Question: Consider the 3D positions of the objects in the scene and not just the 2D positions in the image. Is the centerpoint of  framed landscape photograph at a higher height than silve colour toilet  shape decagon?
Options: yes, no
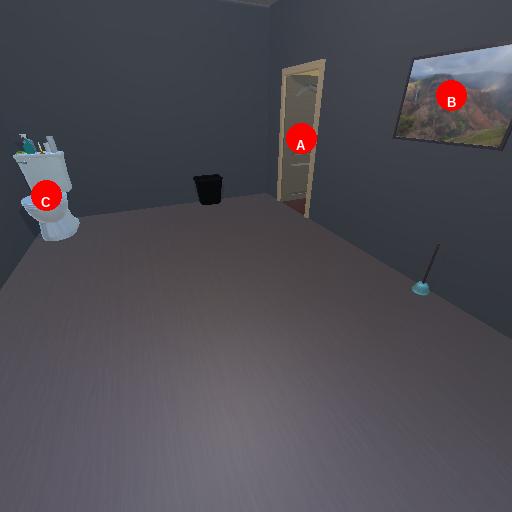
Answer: yes